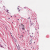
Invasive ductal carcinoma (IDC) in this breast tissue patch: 0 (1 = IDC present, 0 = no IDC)